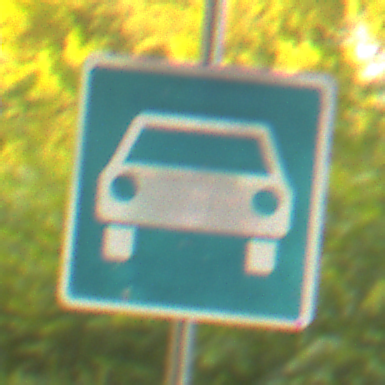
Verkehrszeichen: Kraftfahrstrasse
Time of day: SunriseSunset
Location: Outdoor (RoadRail)
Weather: Clear
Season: NotSpecified
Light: Natural